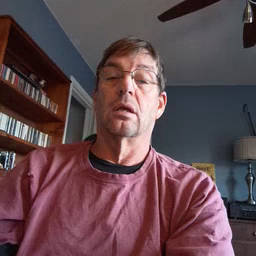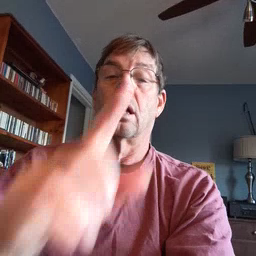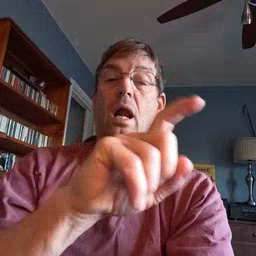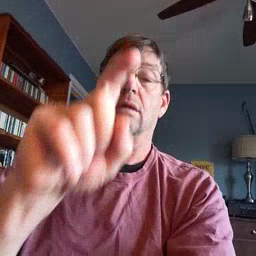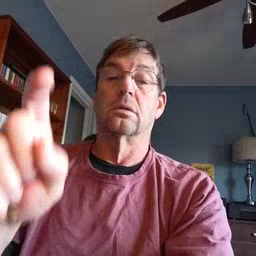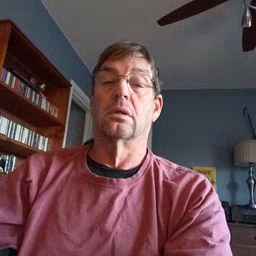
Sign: closet